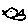
Label: bird